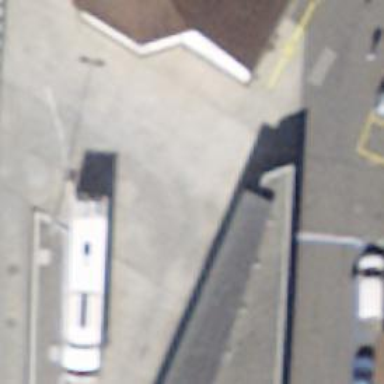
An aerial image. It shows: Bus stop with designated public transport stop position.